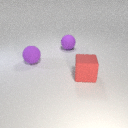
large purple rubber sphere to the right of large purple rubber sphere